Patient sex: M
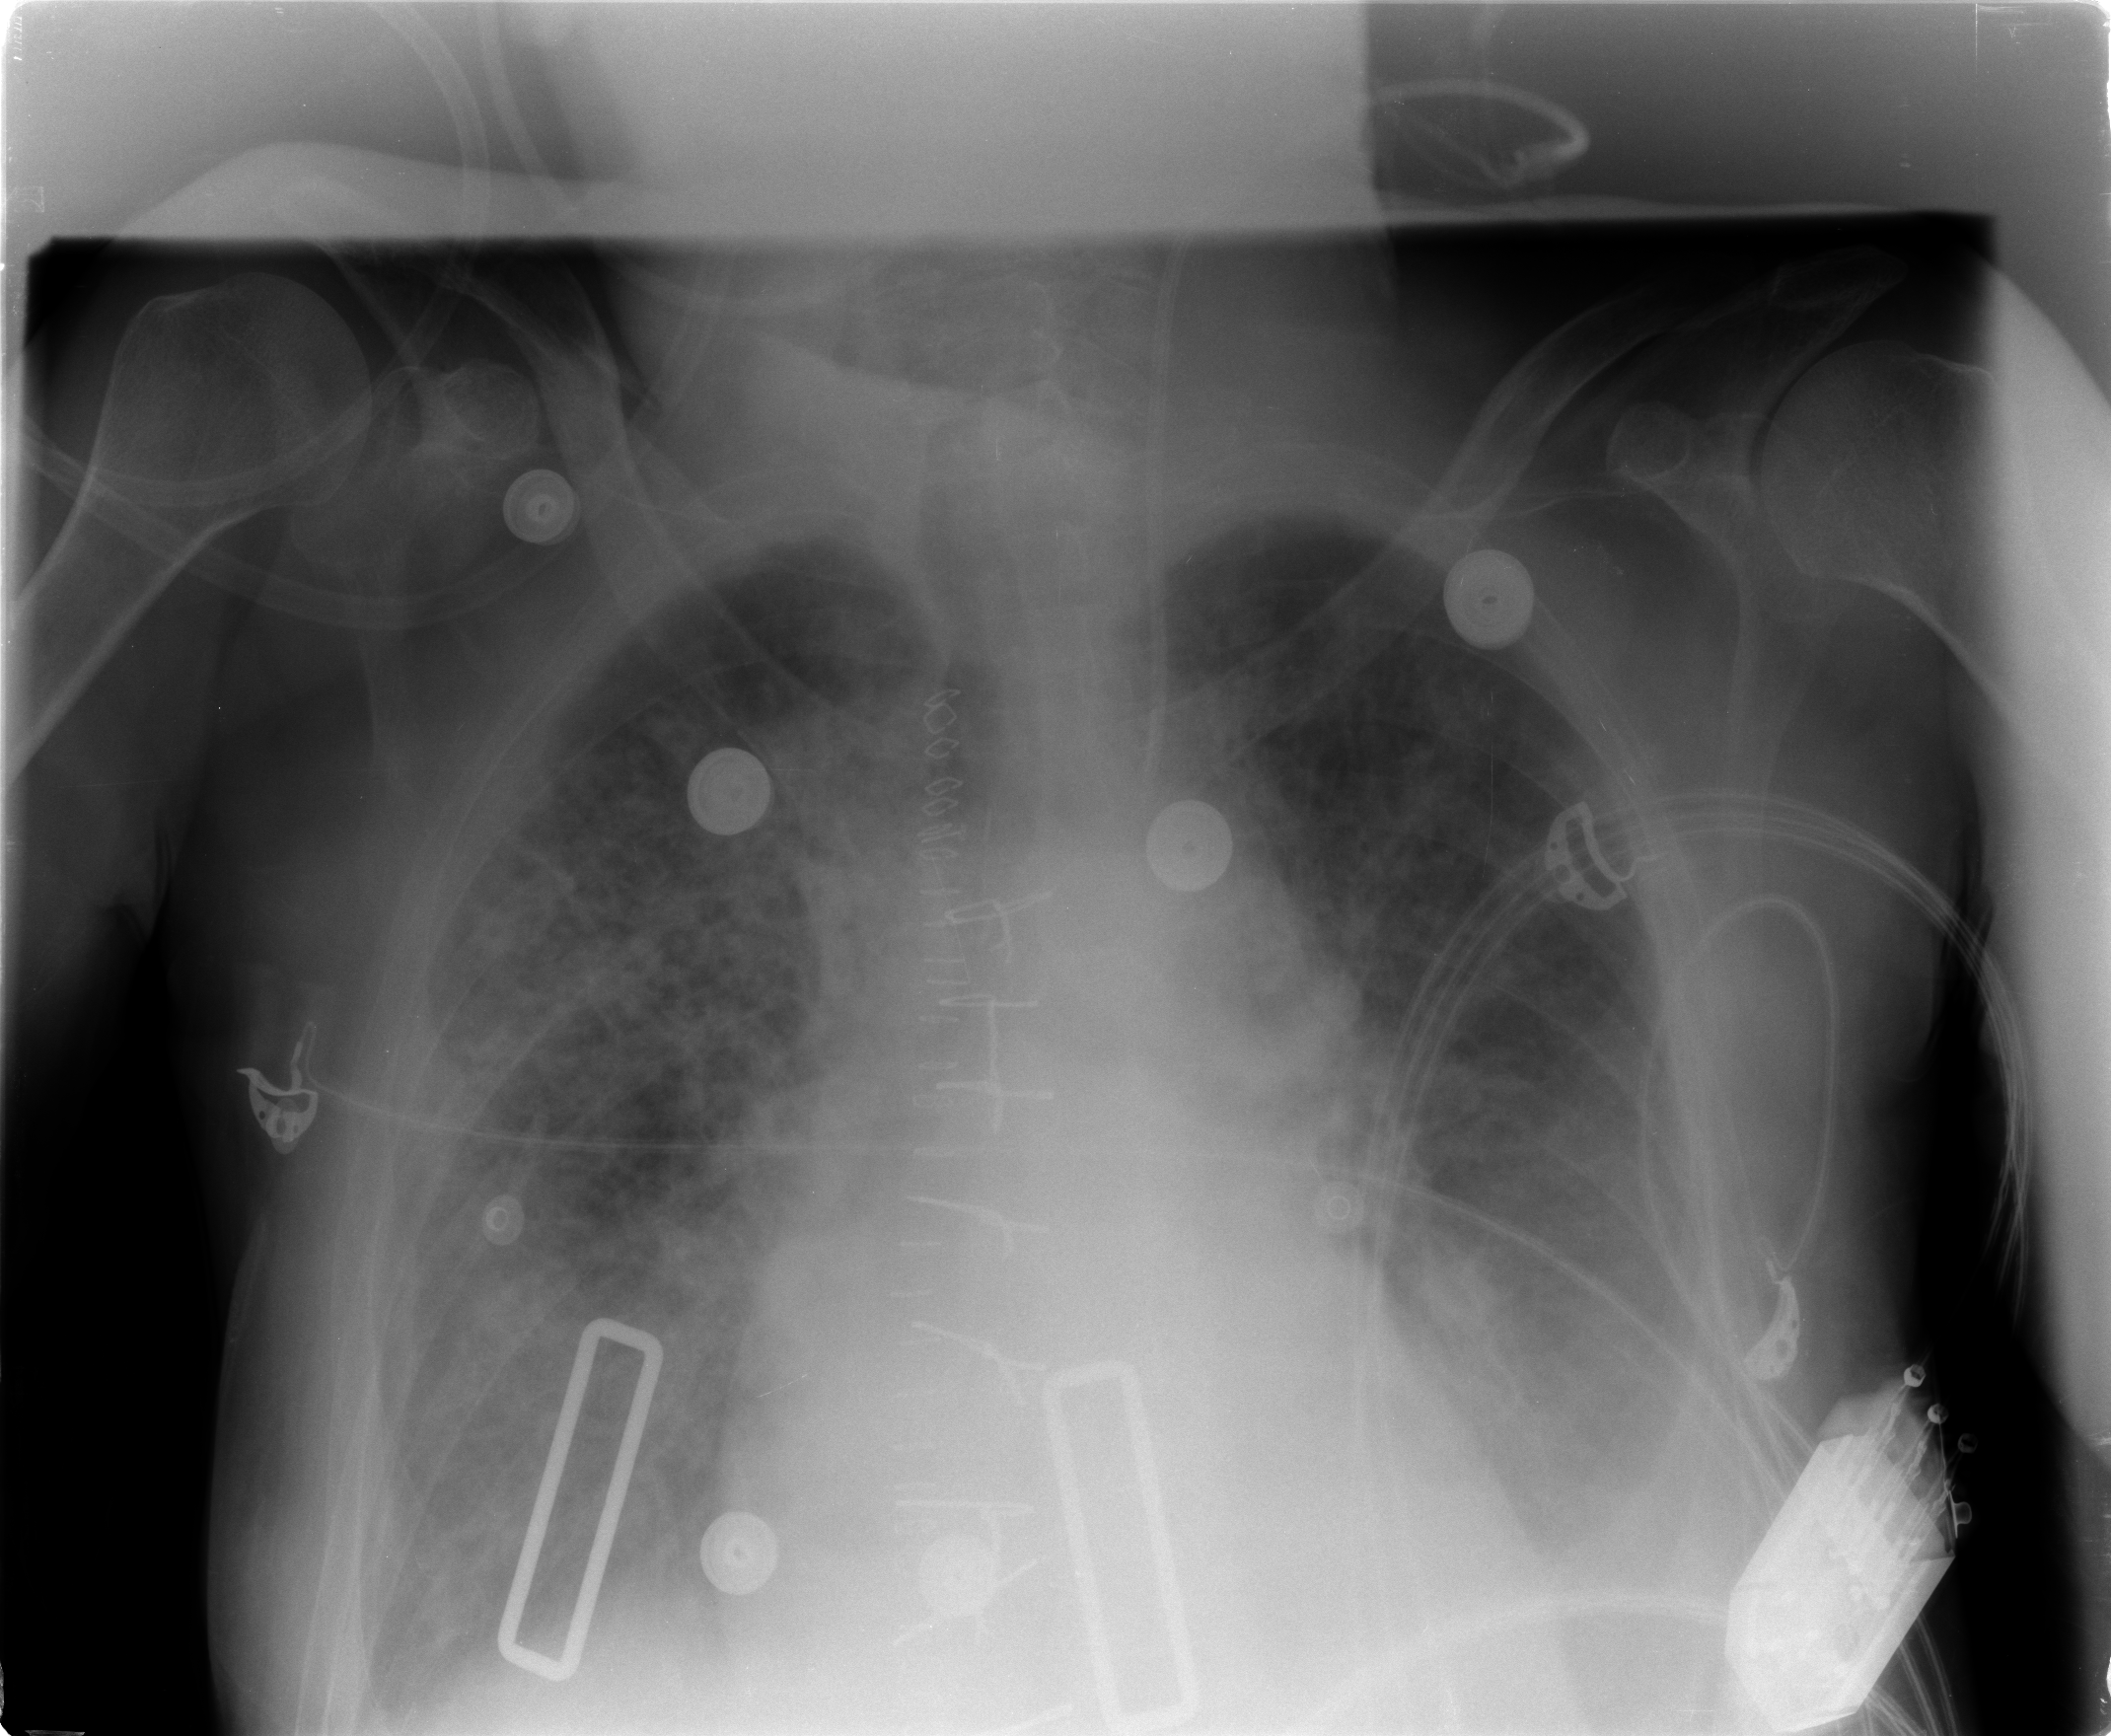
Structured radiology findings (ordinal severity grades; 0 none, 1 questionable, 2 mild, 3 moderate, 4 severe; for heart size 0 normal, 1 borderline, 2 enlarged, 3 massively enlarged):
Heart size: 2
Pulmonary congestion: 3
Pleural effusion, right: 2
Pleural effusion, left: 2
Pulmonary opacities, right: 3
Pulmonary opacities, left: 2
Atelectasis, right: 2
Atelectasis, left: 2